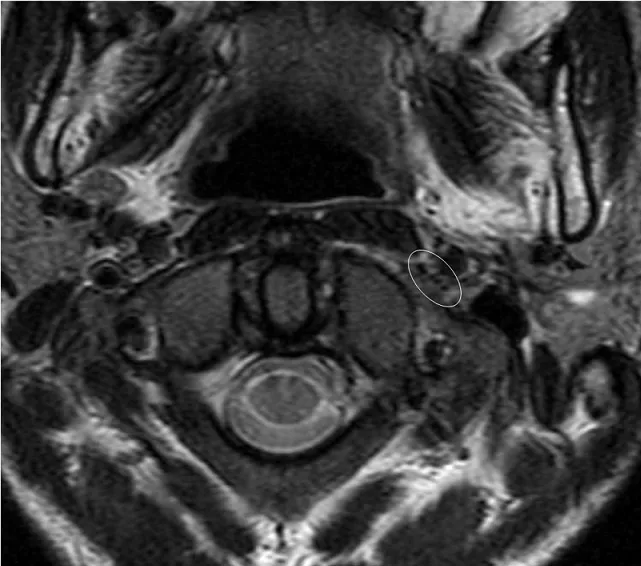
The upper cervical MRI on T2 weighted image demonstrate the fourth lower cranial nerves (circle) which appear as black points with high signal intensity around, related to perinerve oedema. On the other side the CN are not visible.
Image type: radiology (mri)